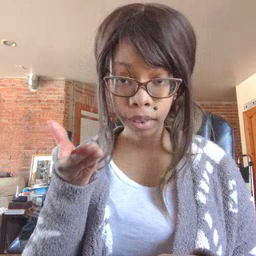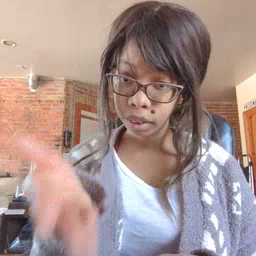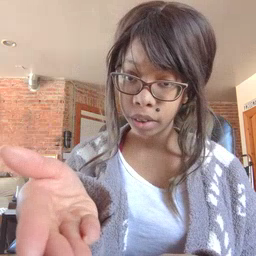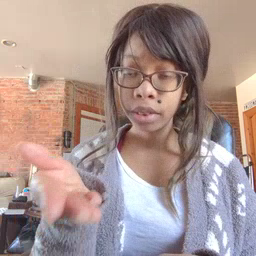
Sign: there